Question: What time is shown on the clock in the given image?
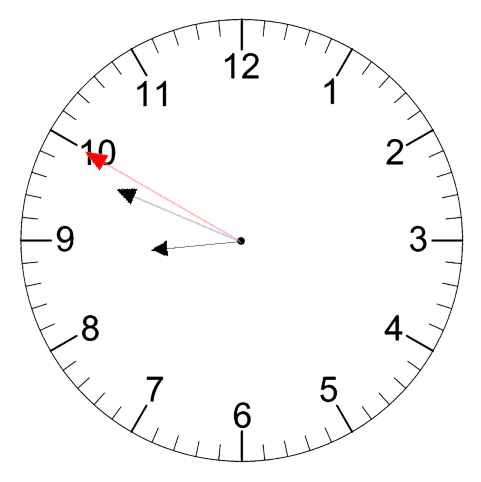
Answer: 08:48:50